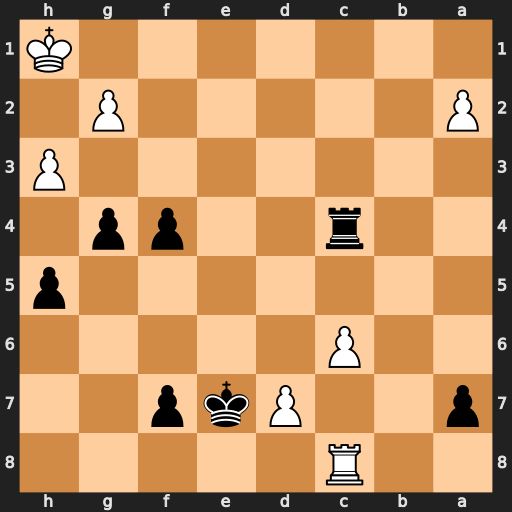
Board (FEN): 2R5/p2Pkp2/2P5/7p/2r2pp1/7P/P5P1/7K
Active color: b
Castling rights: -
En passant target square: -
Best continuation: Rc1+ Kh2 g3#